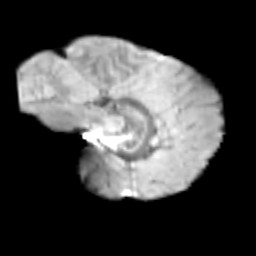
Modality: T2w
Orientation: sagittal
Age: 12
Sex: male
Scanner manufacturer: siemens
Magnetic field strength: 3 T
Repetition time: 3.8 s
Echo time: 0.07 s